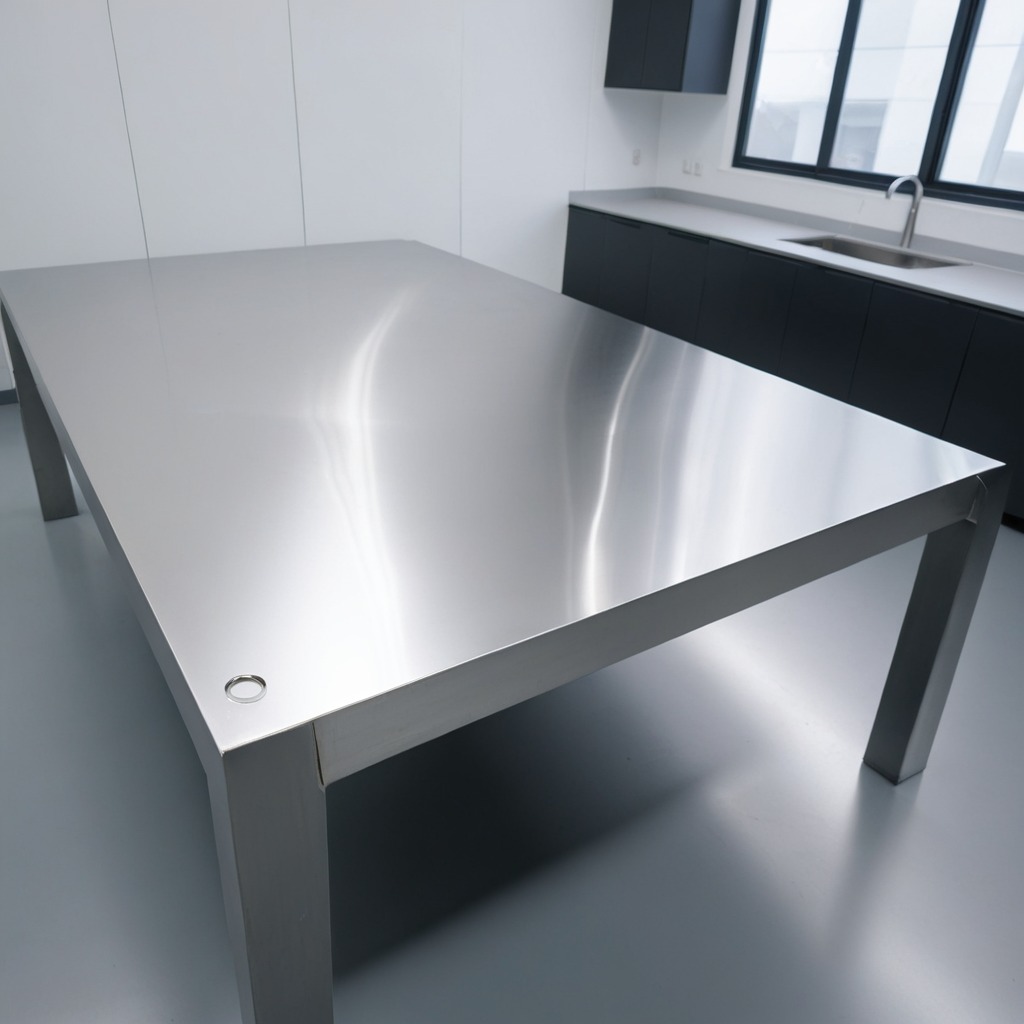
A flat metal washer lies on the stainless steel table.